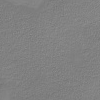
Atmospheric dust classification: not_dusty